This is a demodulated (Hilbert-envelope) spectrum computed from a bearing vibration snapshot; the dashed markers indicate where each bearing fault type would appear (BPFO, BPFI, BSF, FTF). Diagnose the bearing from this image, choosing from: normal, inner_race, outer_race, ball.
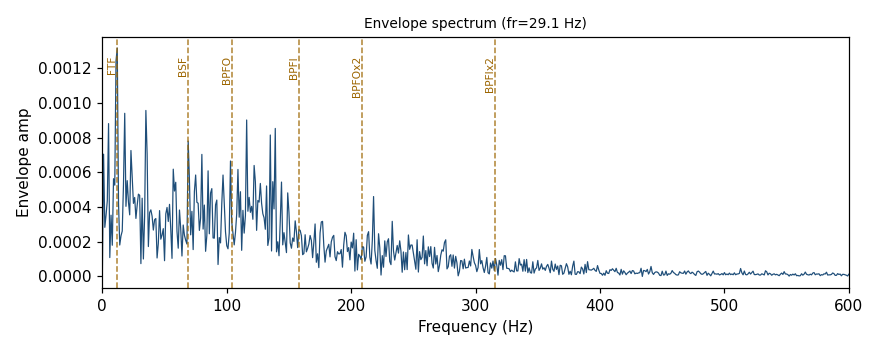
Answer: ball